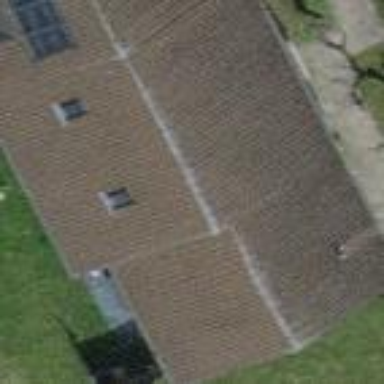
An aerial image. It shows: Terrace building.